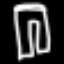
Label: pants